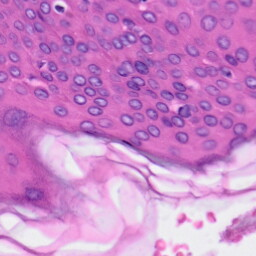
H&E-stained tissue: Skin